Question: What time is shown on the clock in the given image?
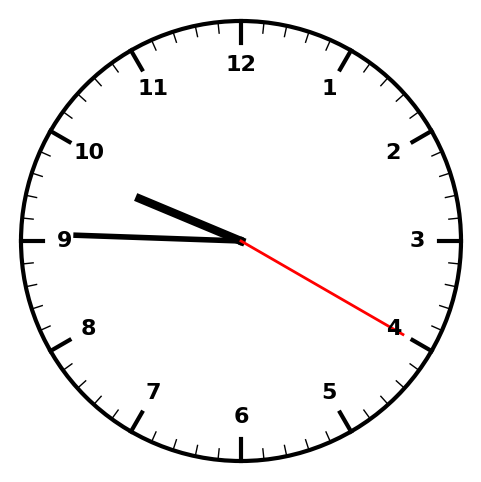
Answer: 09:45:20